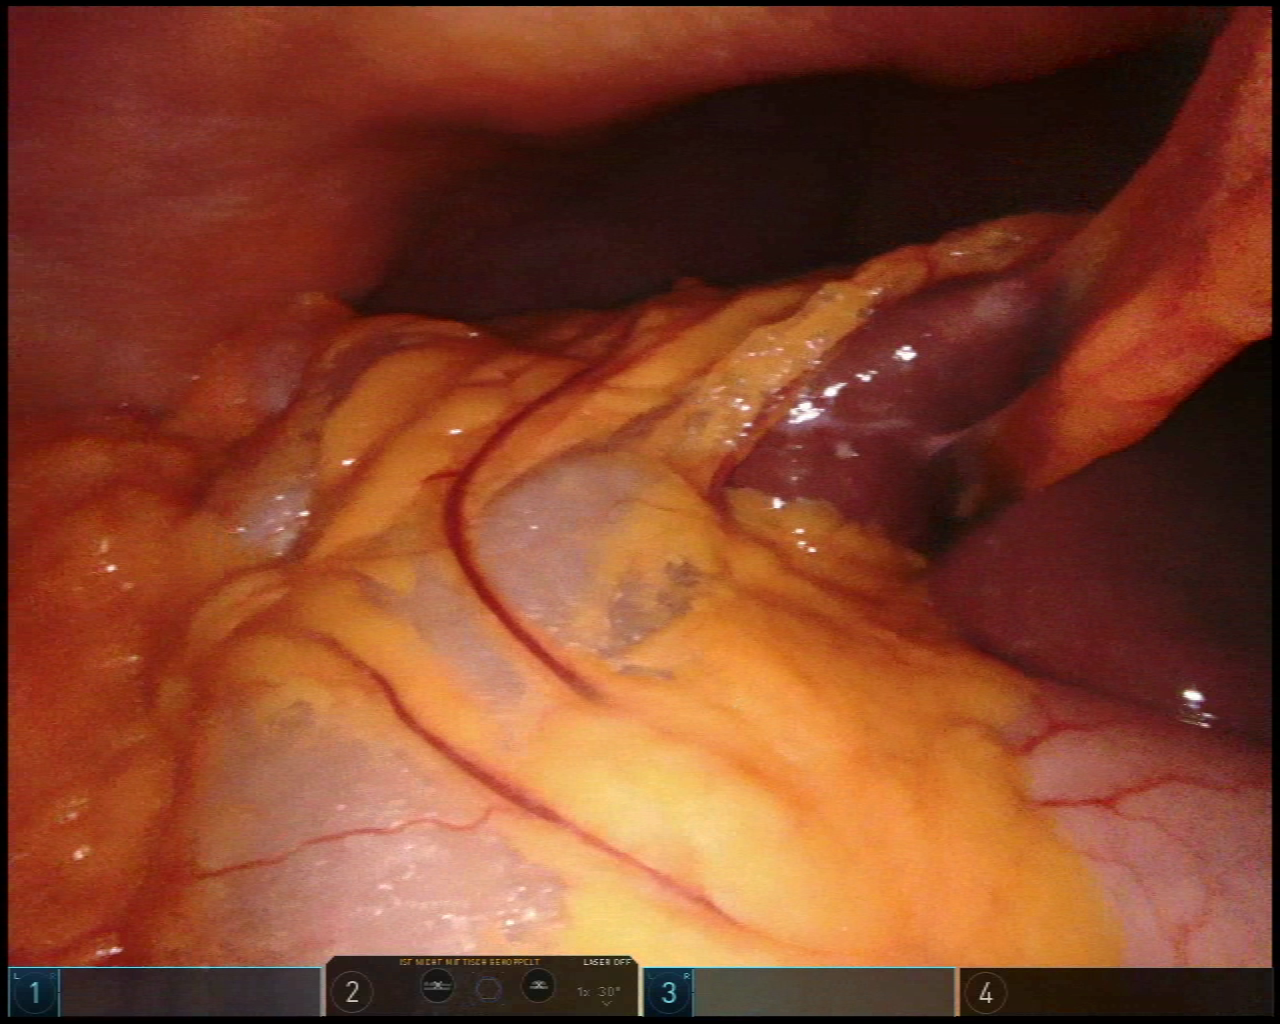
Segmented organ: stomach
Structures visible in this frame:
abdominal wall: yes
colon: no
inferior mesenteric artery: no
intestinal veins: no
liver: yes
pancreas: no
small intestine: no
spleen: no
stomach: yes
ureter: no
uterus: no
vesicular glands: no